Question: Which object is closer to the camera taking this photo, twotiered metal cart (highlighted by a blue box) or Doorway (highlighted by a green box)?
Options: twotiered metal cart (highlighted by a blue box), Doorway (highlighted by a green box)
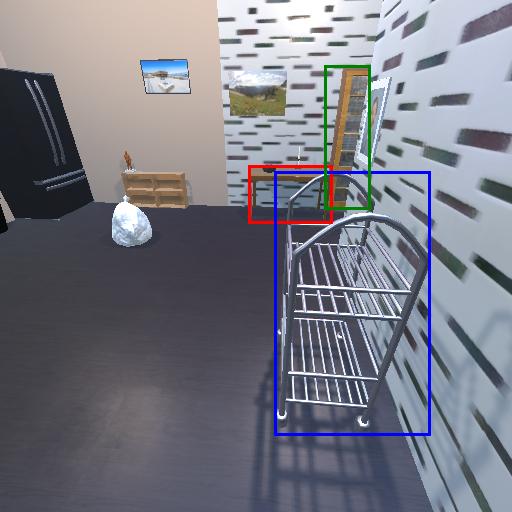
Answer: twotiered metal cart (highlighted by a blue box)